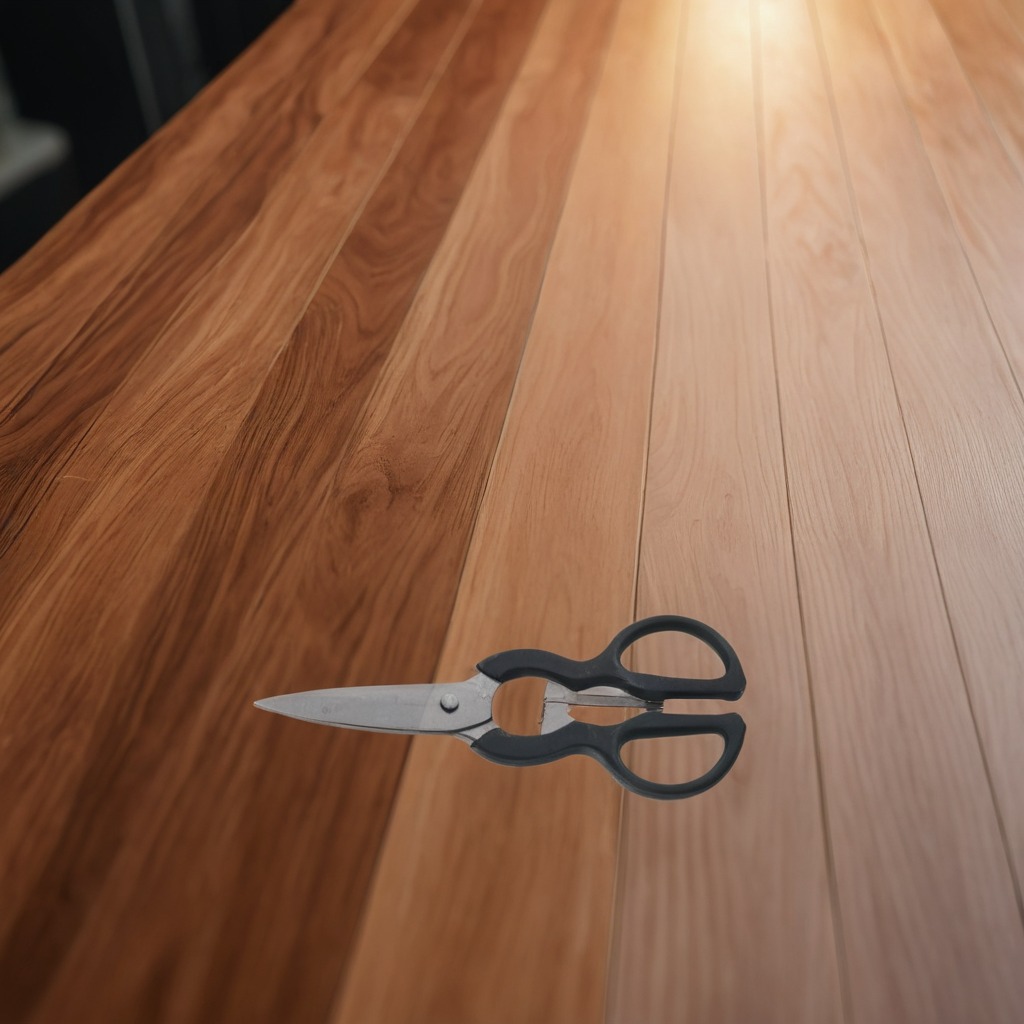
A scissor lies on a wooden table in a carpentry studio.